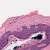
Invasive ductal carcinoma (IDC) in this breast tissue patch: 0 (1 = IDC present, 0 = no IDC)